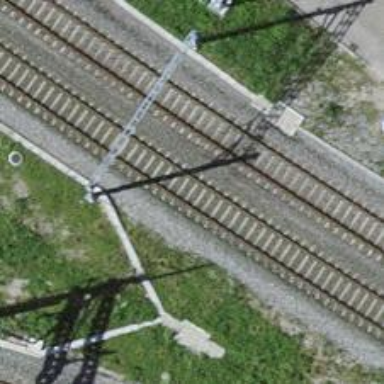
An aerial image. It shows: Single-track electrified railway with contact line.